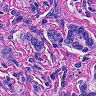
Metastatic tissue present: yes